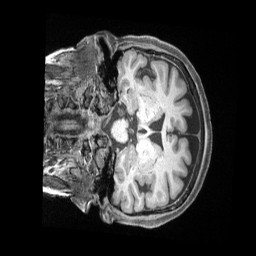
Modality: T1w
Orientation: coronal
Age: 71
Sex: female
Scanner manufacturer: siemens
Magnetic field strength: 3 T
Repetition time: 2.5 s
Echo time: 0.00222 s